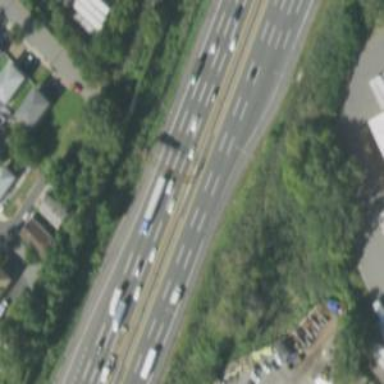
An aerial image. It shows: Motorway junction.